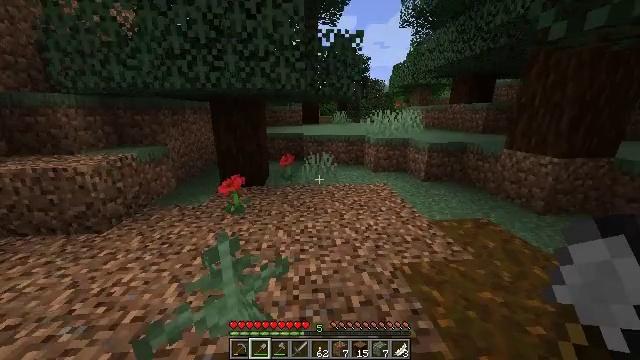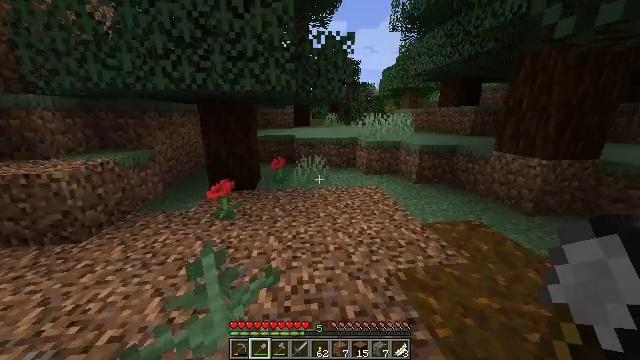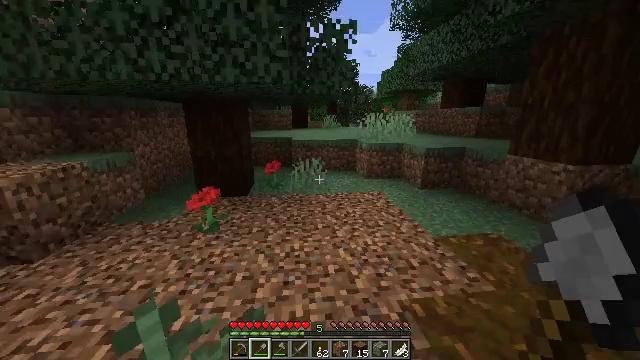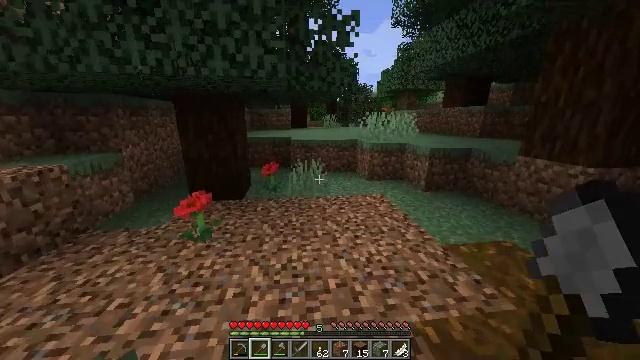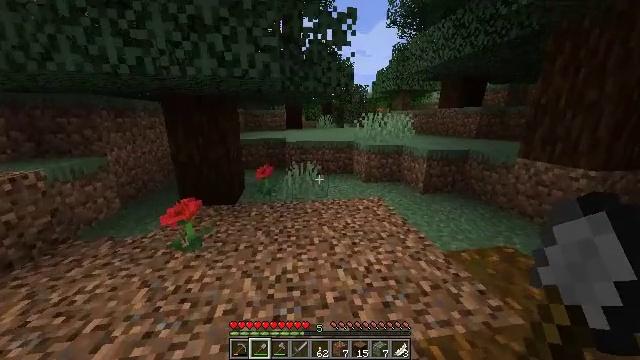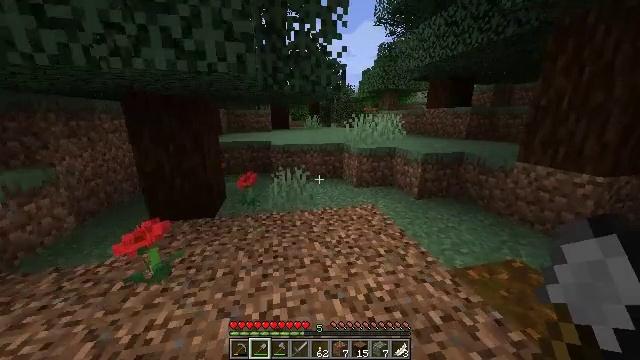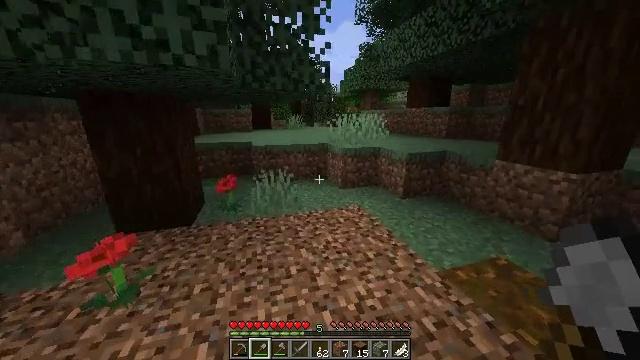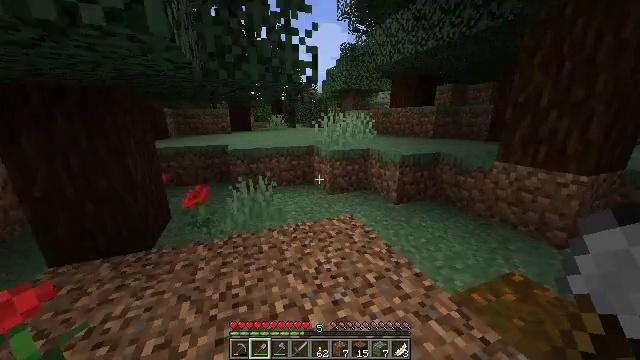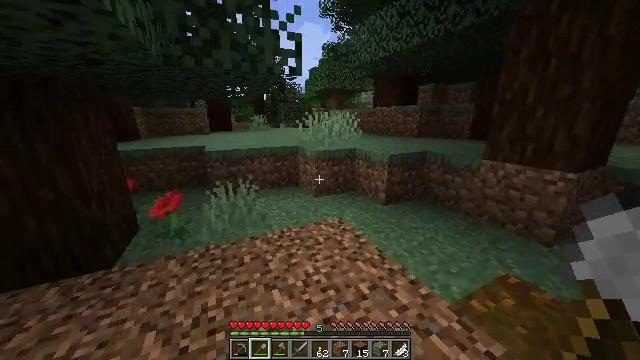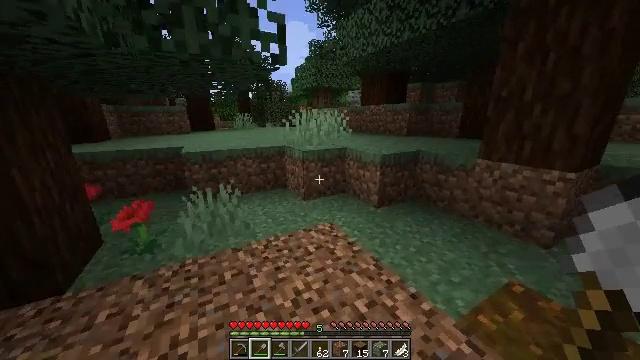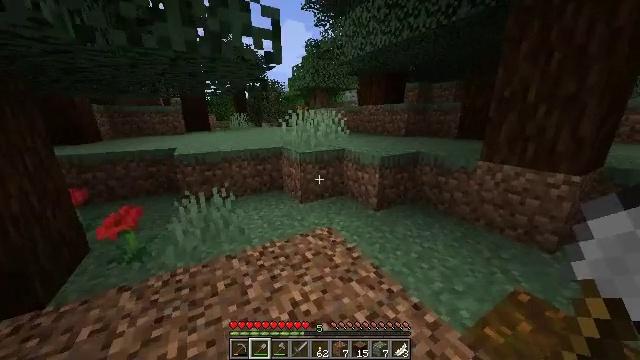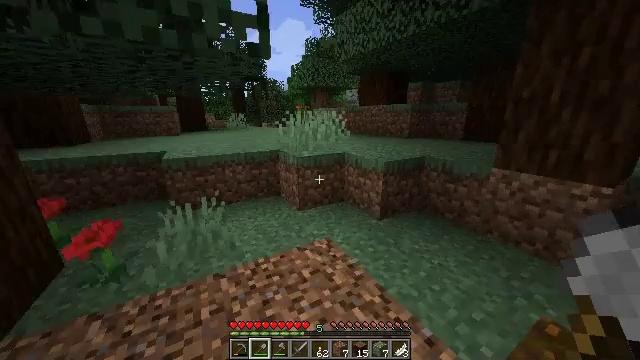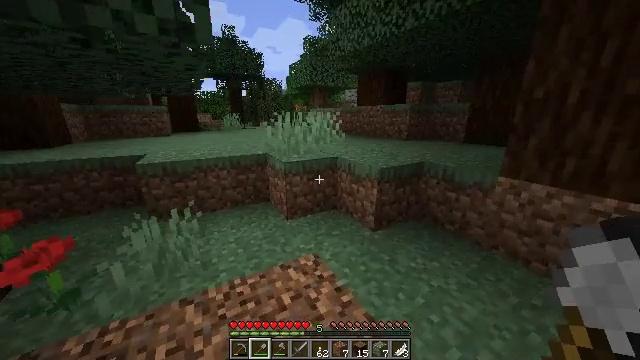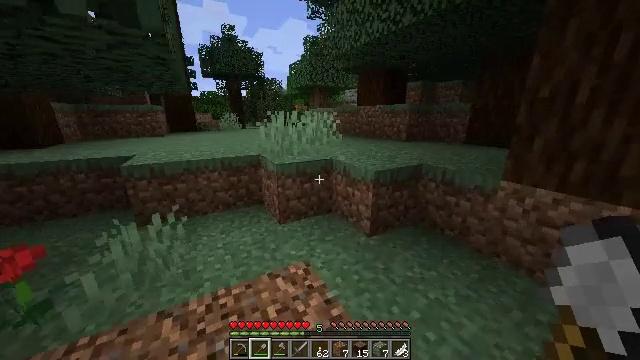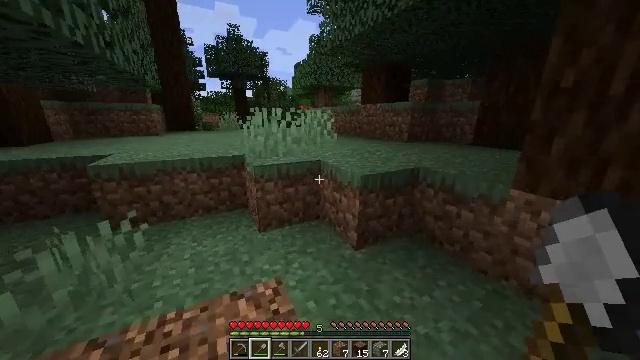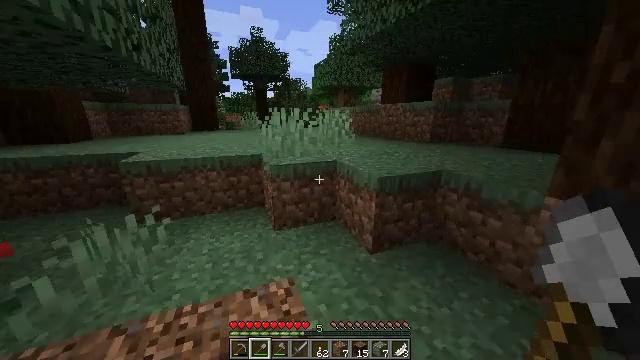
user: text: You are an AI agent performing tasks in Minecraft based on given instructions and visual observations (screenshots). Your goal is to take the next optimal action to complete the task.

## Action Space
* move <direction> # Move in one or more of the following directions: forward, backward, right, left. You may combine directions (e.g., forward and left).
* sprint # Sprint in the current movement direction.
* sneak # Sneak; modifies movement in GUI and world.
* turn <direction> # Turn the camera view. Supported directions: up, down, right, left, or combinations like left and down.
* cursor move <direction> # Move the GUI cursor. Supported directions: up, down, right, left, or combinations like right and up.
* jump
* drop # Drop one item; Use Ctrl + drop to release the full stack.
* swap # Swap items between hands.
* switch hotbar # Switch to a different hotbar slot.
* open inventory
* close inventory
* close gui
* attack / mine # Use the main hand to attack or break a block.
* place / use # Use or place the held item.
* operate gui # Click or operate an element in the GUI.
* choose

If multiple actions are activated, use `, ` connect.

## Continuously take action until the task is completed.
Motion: motion action
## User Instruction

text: Mine spruce leaves from the tree.
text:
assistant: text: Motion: move forward, sprint, turn right
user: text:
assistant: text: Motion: move forward, sprint
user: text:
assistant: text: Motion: move forward, sprint
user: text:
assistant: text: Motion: move forward, sprint, turn right
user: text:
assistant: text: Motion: move forward, sprint, turn right
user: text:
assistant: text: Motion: move forward, sprint, turn right
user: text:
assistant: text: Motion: move forward, sprint, turn right
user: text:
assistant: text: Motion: move forward, sprint, turn right
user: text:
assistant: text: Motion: move forward, sprint, turn right
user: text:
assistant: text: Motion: move forward, sprint
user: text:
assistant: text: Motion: move forward and move right, sprint
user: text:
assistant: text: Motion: move forward and move right, sprint
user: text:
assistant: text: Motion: move forward and move right, sprint
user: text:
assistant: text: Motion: move forward and move right, sprint, turn left
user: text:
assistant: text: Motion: move forward, sprint, turn left
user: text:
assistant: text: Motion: move forward, sprint, turn left
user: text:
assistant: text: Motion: move forward, sprint, turn left
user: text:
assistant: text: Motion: move forward, sprint, turn left
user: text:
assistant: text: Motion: move forward, sprint, turn left
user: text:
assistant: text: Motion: move forward, sprint
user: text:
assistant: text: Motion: move forward, sprint, turn left, jump
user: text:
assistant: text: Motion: move forward, sprint, turn left, jump
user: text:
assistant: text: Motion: move forward, sprint, jump
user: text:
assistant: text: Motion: move forward, sprint, turn down, jump
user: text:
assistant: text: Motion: move forward, sprint
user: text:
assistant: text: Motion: move forward, sprint
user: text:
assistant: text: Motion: move forward, sprint, jump
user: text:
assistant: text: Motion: move forward, sprint, jump
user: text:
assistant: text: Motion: move forward, sprint, jump
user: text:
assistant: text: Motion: move forward, sprint, turn left and down, jump